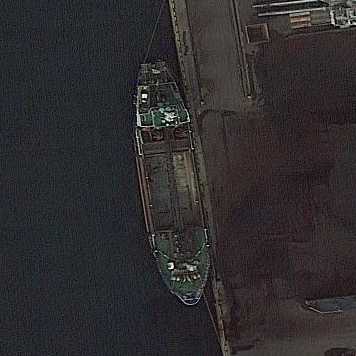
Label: civil